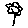
Label: flower